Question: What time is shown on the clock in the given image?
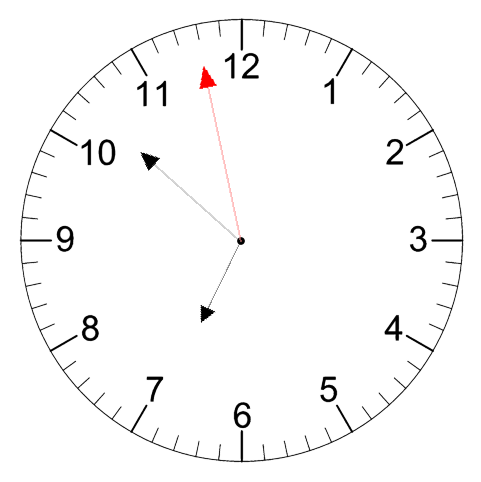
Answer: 06:51:58